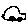
Label: car